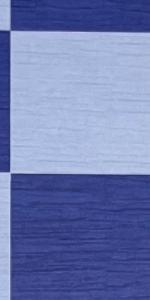
Label: Empty